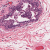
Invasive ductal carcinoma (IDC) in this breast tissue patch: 0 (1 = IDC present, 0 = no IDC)